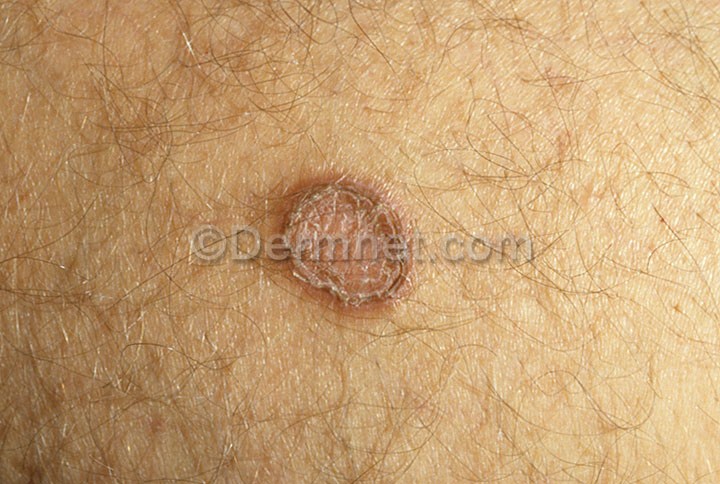
Disease: Seborrheic Keratoses and other Benign Tumors